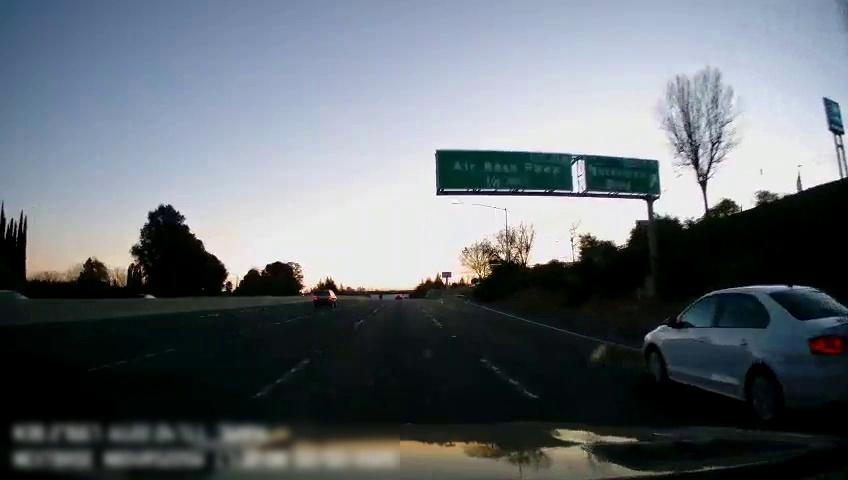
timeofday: Day
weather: Sunny
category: Drivable Space
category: Vehicles | Car
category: Vehicles | SUV
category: Vehicles | SUV
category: Vehicles | Car
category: Lanes | Current Lane
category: Lanes | Alternate Lane
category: Lanes | Alternate Lane
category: Lanes | Alternate Lane
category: Lanes | Current Lane
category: Traffic | Signs
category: Traffic | Signs